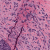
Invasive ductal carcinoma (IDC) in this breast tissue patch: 1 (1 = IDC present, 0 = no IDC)